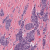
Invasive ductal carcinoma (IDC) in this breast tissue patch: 1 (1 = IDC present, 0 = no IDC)